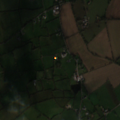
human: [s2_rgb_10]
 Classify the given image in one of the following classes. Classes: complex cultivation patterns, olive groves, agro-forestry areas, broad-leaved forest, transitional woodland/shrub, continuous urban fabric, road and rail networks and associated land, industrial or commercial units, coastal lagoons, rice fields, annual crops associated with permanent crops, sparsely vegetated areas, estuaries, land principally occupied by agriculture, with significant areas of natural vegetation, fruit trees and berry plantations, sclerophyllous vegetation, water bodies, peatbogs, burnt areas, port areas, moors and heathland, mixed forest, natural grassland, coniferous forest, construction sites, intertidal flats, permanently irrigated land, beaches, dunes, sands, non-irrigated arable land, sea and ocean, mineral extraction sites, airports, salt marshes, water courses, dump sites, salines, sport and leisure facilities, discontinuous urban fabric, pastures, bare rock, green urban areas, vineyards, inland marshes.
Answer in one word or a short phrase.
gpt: non-irrigated arable land, pastures